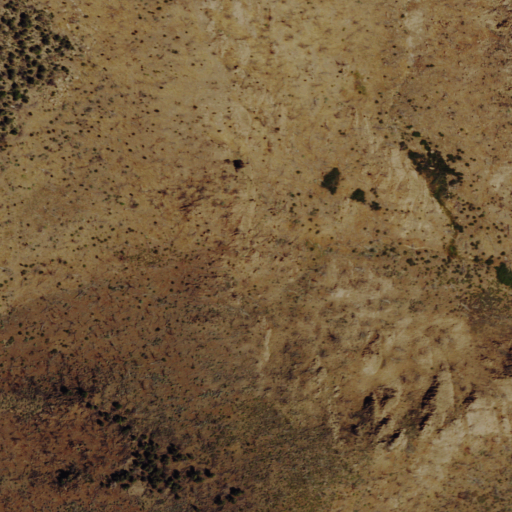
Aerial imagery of gap in Nevada named Camel Pass containing shrub, grassland, and evergreen forest